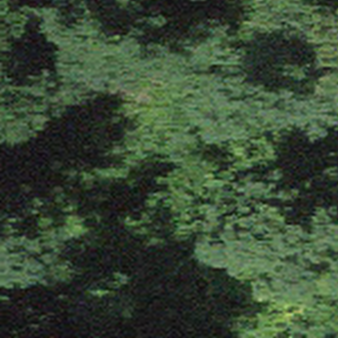
Label: other